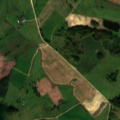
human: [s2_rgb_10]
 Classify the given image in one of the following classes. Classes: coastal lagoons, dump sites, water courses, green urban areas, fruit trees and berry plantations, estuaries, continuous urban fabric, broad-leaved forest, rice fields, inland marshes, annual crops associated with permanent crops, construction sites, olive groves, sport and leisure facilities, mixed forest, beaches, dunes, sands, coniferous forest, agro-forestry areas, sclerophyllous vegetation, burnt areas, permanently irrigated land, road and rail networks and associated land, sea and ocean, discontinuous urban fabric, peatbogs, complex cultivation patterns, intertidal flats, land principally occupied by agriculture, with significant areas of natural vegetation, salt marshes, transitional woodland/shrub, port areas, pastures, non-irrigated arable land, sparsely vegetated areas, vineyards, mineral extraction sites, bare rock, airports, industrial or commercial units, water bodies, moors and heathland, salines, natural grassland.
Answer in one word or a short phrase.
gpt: pastures, land principally occupied by agriculture, with significant areas of natural vegetation